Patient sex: M
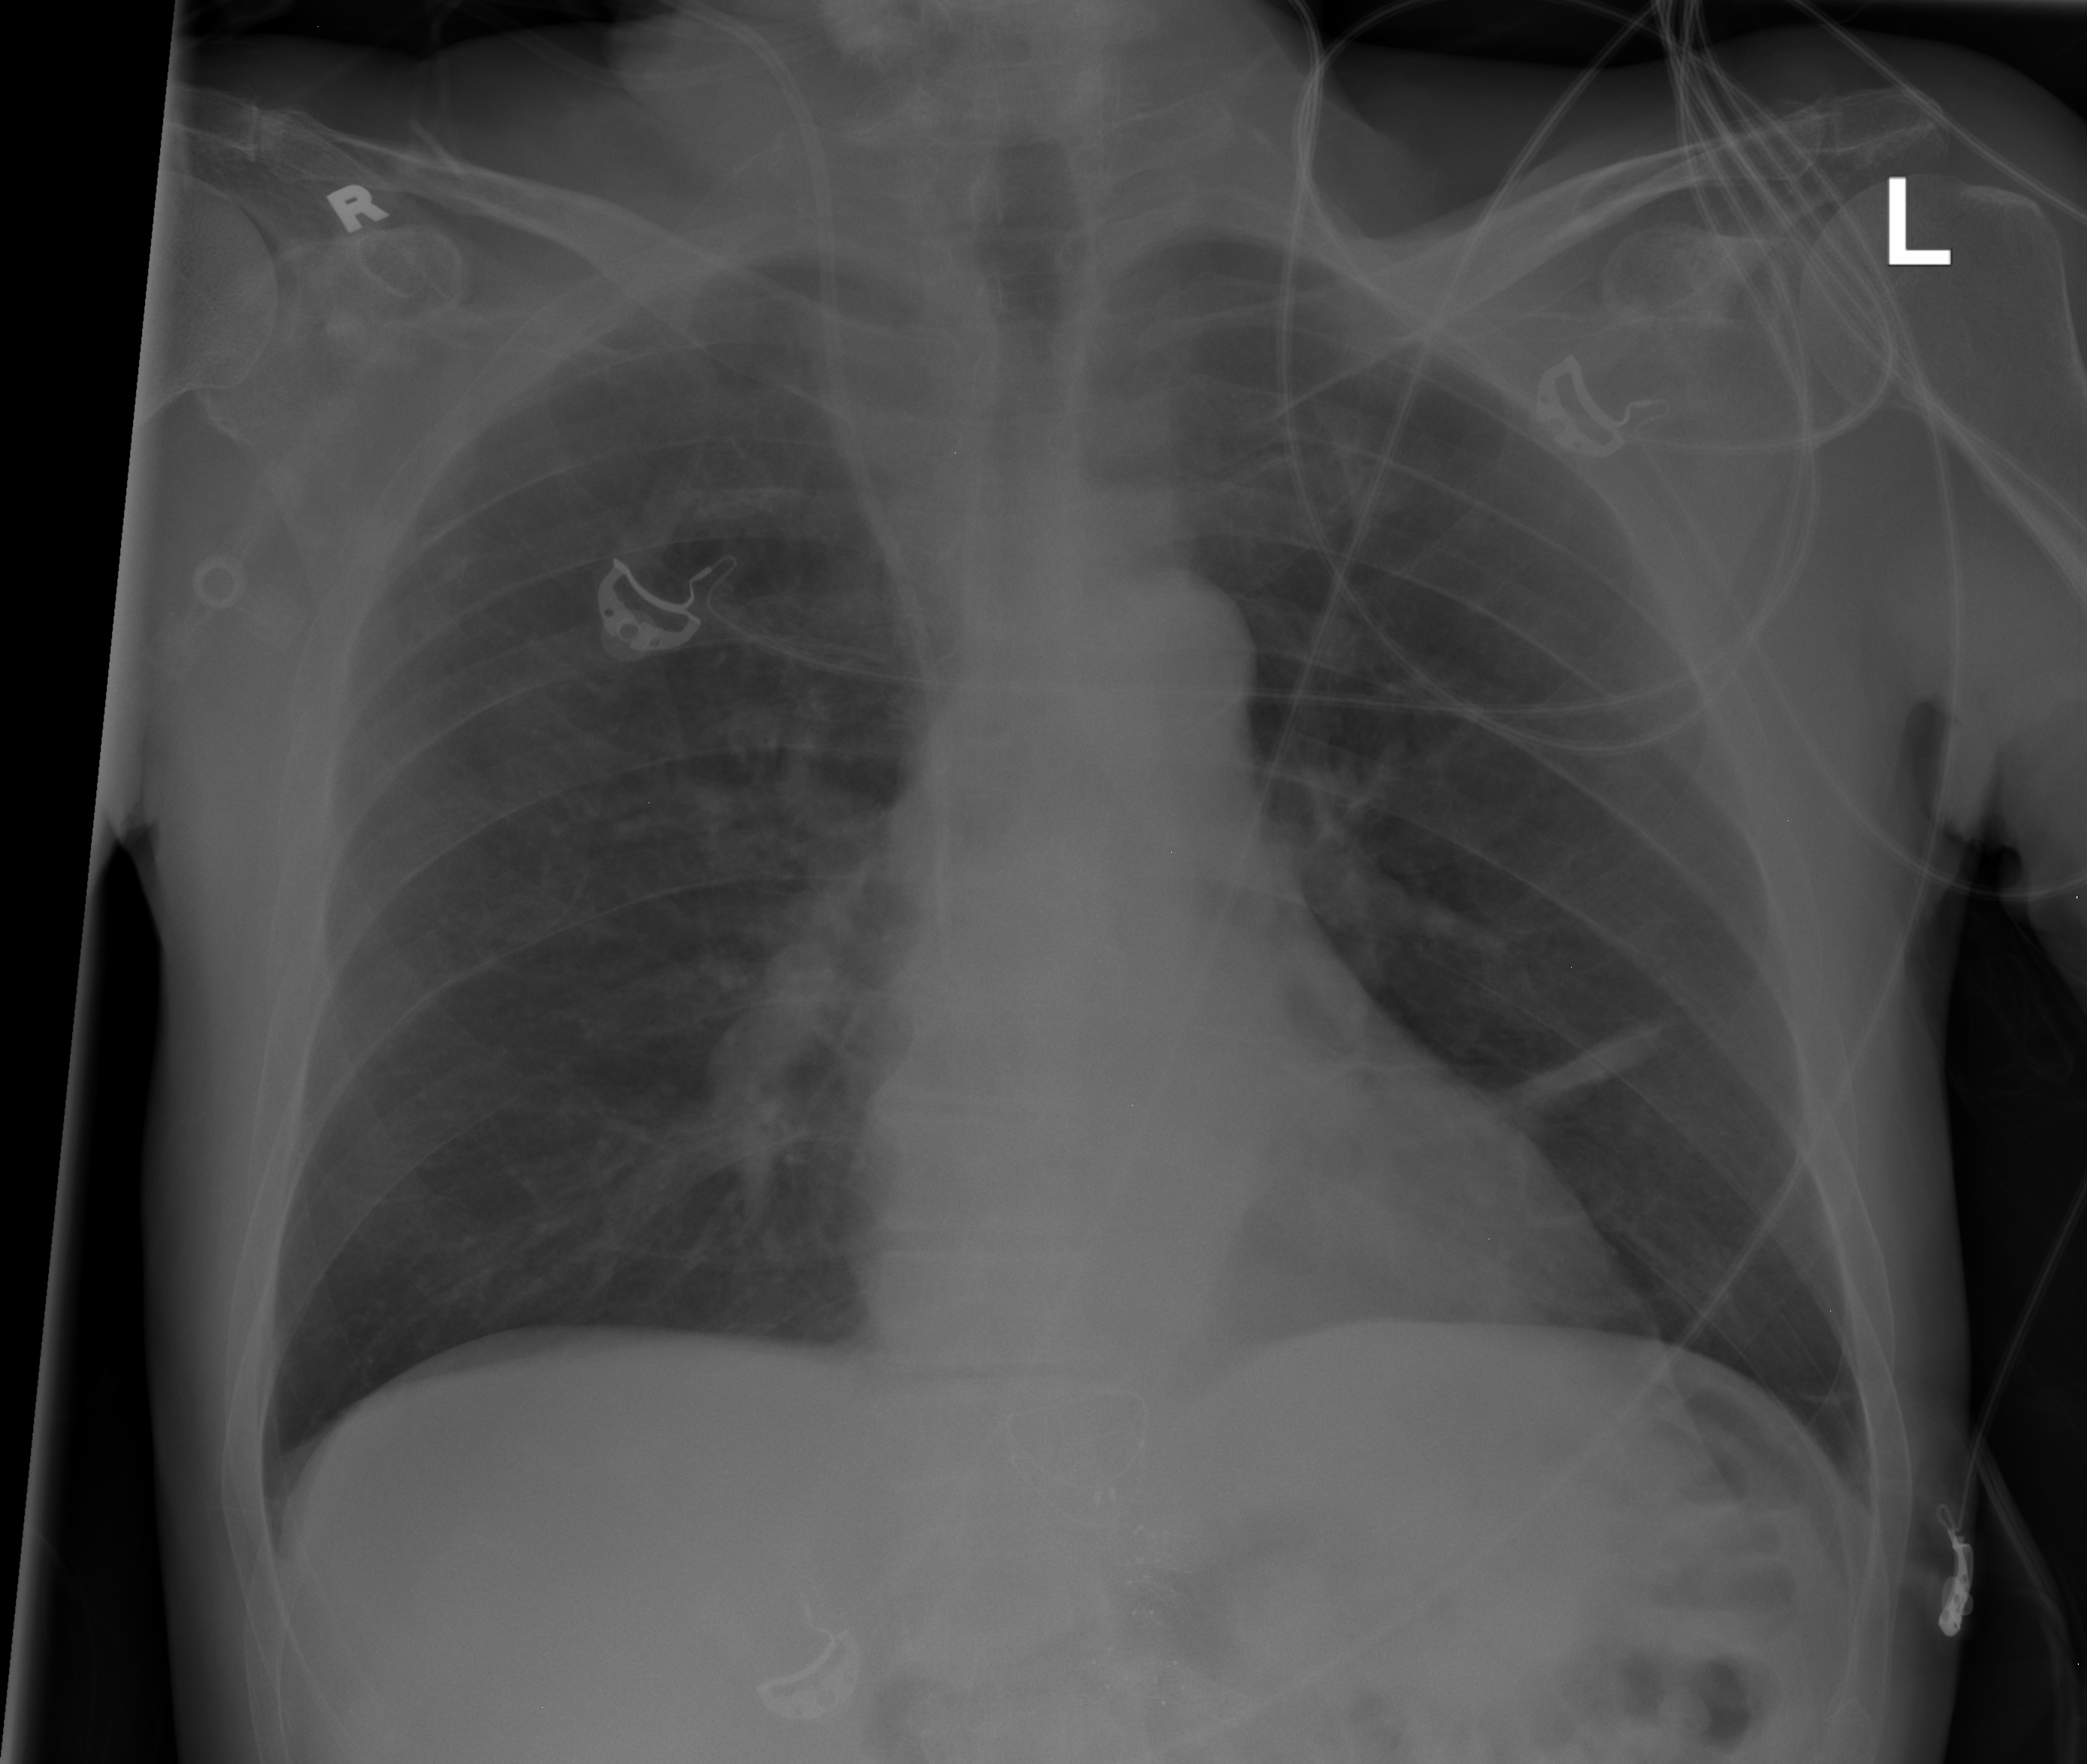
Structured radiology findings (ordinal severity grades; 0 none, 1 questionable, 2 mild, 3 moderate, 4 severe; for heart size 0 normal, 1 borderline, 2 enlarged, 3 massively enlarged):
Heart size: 0
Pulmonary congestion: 0
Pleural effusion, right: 0
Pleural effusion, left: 0
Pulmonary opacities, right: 0
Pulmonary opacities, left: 0
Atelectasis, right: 0
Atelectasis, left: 2